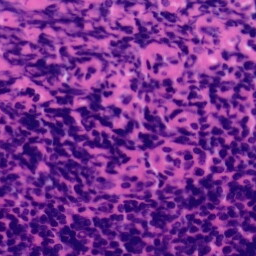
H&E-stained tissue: Tonsil